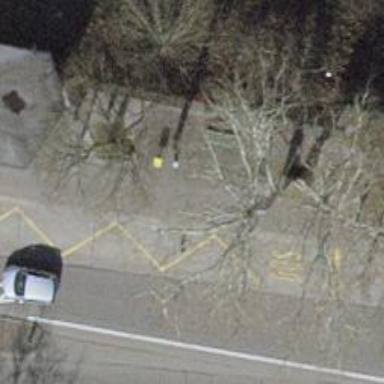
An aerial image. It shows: Post box is visible.